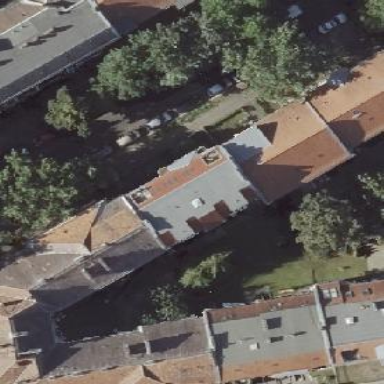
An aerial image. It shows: Building consisting of apartments with double saltbox roof shape.